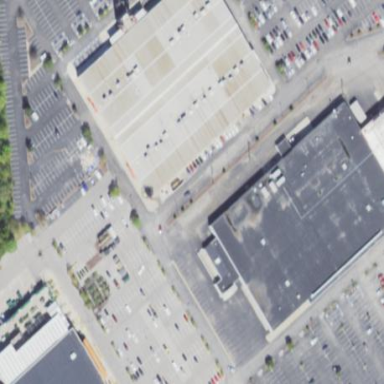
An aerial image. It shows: Commercial building.